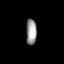
Tissue: lung
Cell type: Endothelial cells
Senescence score: 0.5609
Nuclear area (px): 276
Mean DAPI intensity: 148.873